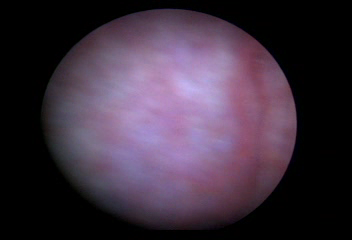
Modality: BLC
Class: Normal mucosa
Bladder cancer association: No